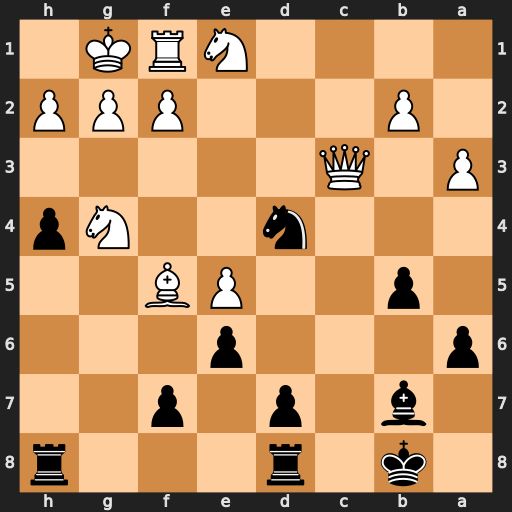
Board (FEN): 1k1r3r/1b1p1p2/p3p3/1p2PB2/3n2Np/P1Q5/1P3PPP/4NRK1
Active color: b
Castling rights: -
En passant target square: -
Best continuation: Ne2+ Kh1 Nxc3